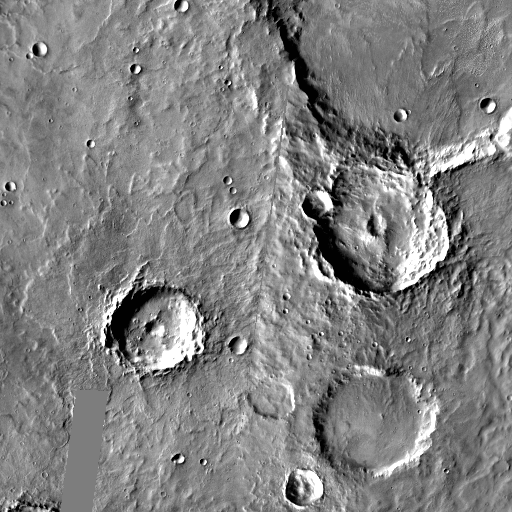
Crater classes present: Background, Other, Layered, Buried, Secondary